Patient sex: F
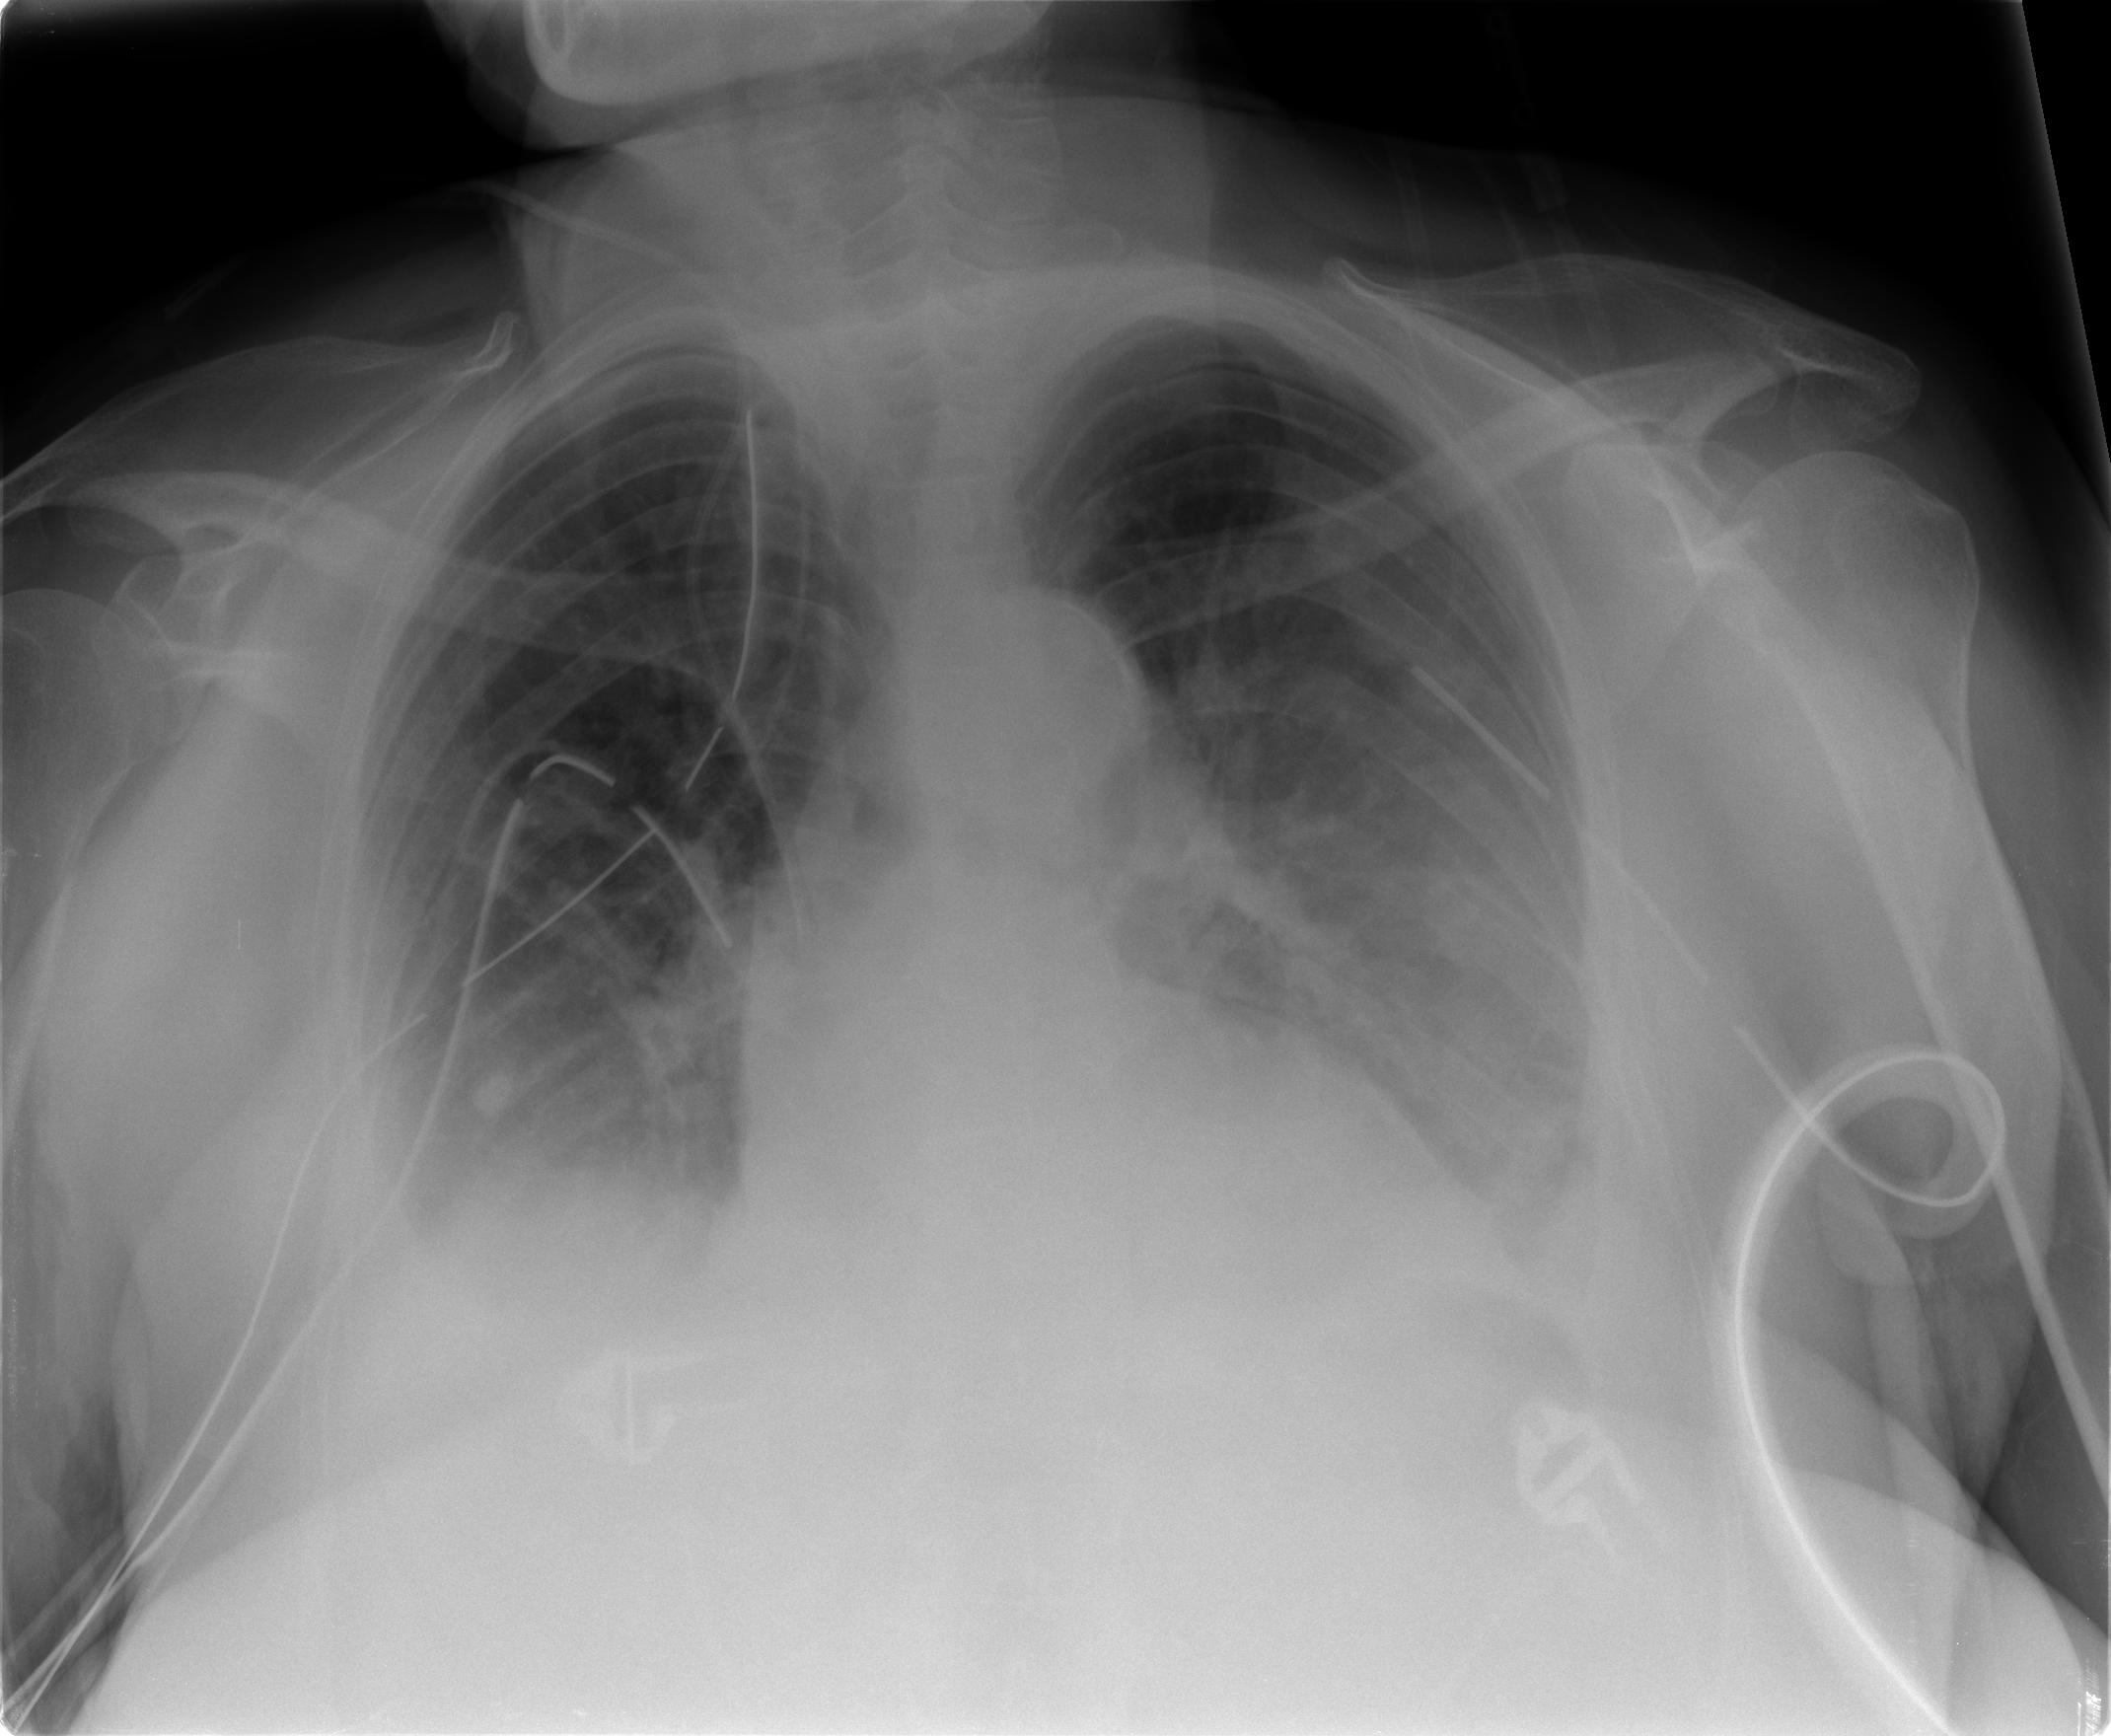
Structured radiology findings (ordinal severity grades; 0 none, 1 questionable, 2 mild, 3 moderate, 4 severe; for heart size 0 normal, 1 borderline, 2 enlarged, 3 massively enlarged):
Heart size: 2
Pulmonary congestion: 2
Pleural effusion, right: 2
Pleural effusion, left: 3
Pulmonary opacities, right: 1
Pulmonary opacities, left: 3
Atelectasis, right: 2
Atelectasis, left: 2